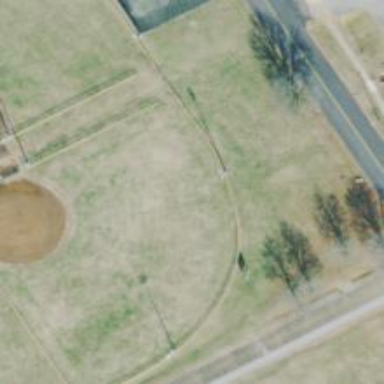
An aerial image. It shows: Baseball pitch for leisure and sports activities.